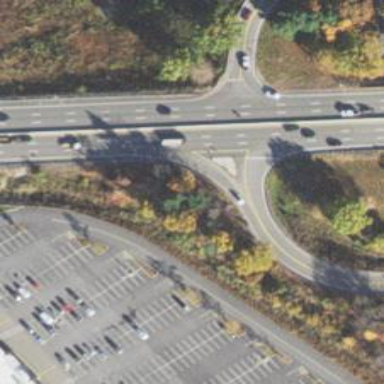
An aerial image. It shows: Trunk link highway.